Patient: sex F, age 43
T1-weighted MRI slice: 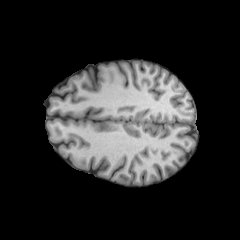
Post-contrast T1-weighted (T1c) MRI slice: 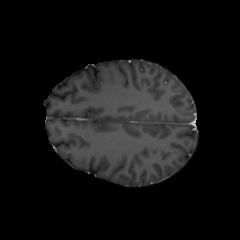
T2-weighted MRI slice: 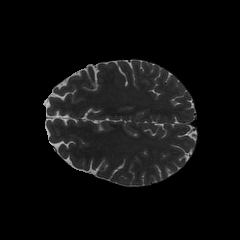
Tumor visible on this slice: no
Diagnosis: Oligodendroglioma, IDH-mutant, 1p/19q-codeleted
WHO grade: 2